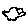
Label: bird